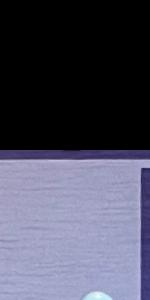
Label: Empty